Question: Here is the problem.
I am currently working on an application that must provide :
A (AAC live streaming from an url)
And a (MP3 Streaming from an url)
The application must be able to (Android Service) and be exposed to the user with a in the Notification Bar (Android Foreground Service)
Since i have several class for managing players, i though creating a generic class for the noticication would be a good idea. Here is the kind of view i would like to create :

.
Here is my notification class for now :
'''
public class StreamingNotification extends NotificationCompat {
/**
* PRIVATE ATTRIBUTES
*/
// log
private static final String TAG = StreamingNotification.class.getSimpleName();
// notification
private NotificationManager _notificationManager;
private NotificationCompat.Builder _builder = null;
private Notification _notification;
// data
public static final int NOTIFICATION_ID = 1;
private Class _notifActivity;
private Context _context;
private String _notifTitle;
private String _notifText;
private int _notifLayout;
public StreamingNotification(String _notifActivity, Context _context, String _notifTitle, String _notifText, int _notifLayout) {
super();
try {
this._notifActivity = Class.forName(_notifActivity);
}
catch (ClassNotFoundException e) {
e.printStackTrace();
}
this._context = _context;
this._notifTitle = _notifTitle;
this._notifText = _notifText;
this._notifLayout = _notifLayout;
// manager
_notificationManager = (NotificationManager)_context.getSystemService(Context.NOTIFICATION_SERVICE);
// notif builder
_builder = new NotificationCompat.Builder(_context);
buildSimpleNotification();
}
private void buildSimpleNotification() {
// notif intent
final Intent notificationIntent = new Intent(_context, _notifActivity);
notificationIntent.setFlags(Intent.FLAG_ACTIVITY_CLEAR_TOP | Intent.FLAG_ACTIVITY_SINGLE_TOP);
// remote view
RemoteViews contentView = new RemoteViews(_context.getPackageName(), _notifLayout);
// pending intent
final PendingIntent contentIntent = PendingIntent.getActivity(_context, NOTIFICATION_ID, notificationIntent, PendingIntent.FLAG_UPDATE_CURRENT);
_builder.setContentIntent(contentIntent).setContent(contentView).setOngoing(true).setWhen(System.currentTimeMillis()).setAutoCancel(false).setContentTitle(_notifTitle)
.setContentText(_notifText);
// notification build
_notification = _builder.getNotification();
_notification.flags |= Notification.FLAG_ONGOING_EVENT | Notification.FLAG_FOREGROUND_SERVICE | Notification.FLAG_NO_CLEAR;
_notificationManager.notify(NOTIFICATION_ID, _notification);
}
[GETTERS AND SETTERS]
}
'''
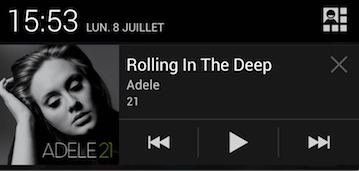
Answer: Asking for an authoritative source is a bit difficult in this case, since most music players are closed-source and virtually no one else uses that sort of expanded controls-in-the-view notification.
From a stylistic point of view, I would delegate to NotificationCompat instead of extend it. That way, you can present a simpler API internally as opposed to exposing the whole of NotificationCompat.
As for RemoteViews, I'm not sure what you're asking exactly. However you do it, as long as you keep the Notification instance, you can keep the instance to RemoteViews (or the individual views) and update them as needed. If you go with delegation instead of inheritance, it would be quite a bit cleaner as it makes sense in a "this field is the notification, this field is its Views" kinda way.
P.S. From a purely syntactical point of view, try to use the framework naming guidelines. Most notably, fields are prefixed with 'm' and use camelCase (e.g., mNotifTitle). Lastly, private fields are the kryptonite of good tests.